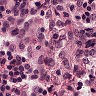
Metastatic tissue present: no